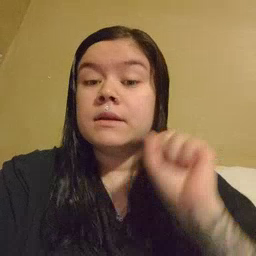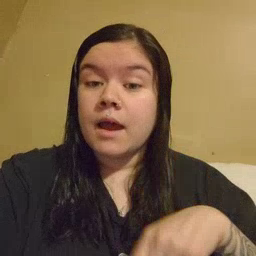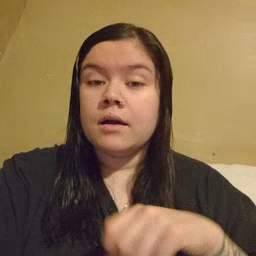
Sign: can